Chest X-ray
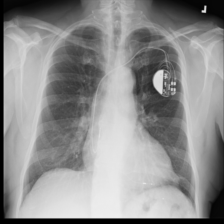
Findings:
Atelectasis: negative
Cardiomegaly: negative
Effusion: negative
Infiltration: negative
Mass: negative
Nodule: negative
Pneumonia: negative
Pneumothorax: negative
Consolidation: negative
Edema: negative
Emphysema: negative
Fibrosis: negative
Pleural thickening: negative
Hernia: negative